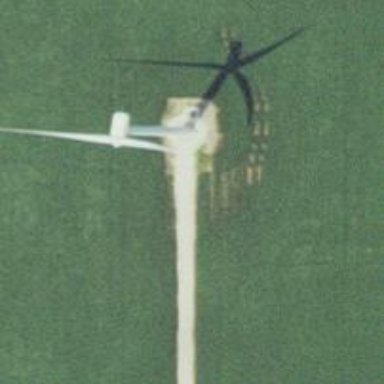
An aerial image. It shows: Wind generator powered by horizontal axis wind turbine.